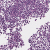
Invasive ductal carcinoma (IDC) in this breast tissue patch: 1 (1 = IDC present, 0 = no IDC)